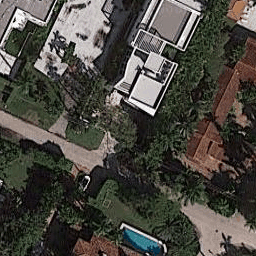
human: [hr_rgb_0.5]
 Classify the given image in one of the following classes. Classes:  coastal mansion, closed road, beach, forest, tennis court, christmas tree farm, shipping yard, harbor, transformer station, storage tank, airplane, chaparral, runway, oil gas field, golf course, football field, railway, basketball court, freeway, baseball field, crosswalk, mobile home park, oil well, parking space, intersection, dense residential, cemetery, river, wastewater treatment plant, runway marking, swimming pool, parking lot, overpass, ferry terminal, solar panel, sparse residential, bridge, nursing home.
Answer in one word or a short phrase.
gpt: coastal mansion